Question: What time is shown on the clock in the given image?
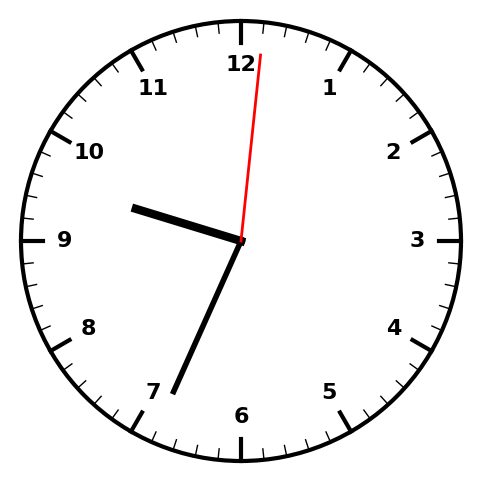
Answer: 09:34:01